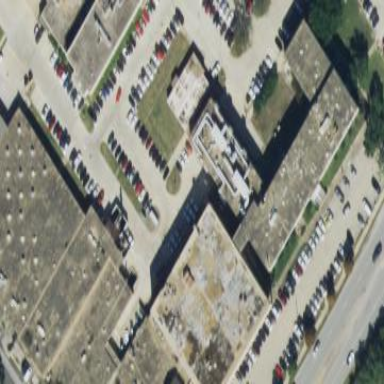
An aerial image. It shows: View of university building.